Question: I'm trying to implement HybridAuth with ajax.
Code:
PHP: (will be called by ajax)
'''
<?php
header('Content-type: application/json');
$provider = $_GET["provider"];
$config = '../libaries/hybridauth/config.php';
require_once( "../libaries/hybridauth/Hybrid/Auth.php" );
try {
$hybridAuth = new Hybrid_Auth($config);
$adapter = $hybridAuth->authenticate($provider);
$userProfile = json_encode($adapter->getUserProfile());
echo $_GET['callback'] . '(' . "{$userProfile}" . ')';
} catch (Exception $e) {
echo "Ooophs, we got an error: " . $e;
}
?>
'''
Javascript:
'''
socialRegister: function () {
var self = this;
var val = 'provider=' + self.get("provider");
return $.ajax({
type: "GET",
url: path.urlRoot + 'ext/socialRegisterAndAuthentication.inc.php',
dataType: "jsonp",
data: val
});
}
'''
But I always get following error:
> XMLHttpRequest cannot load <URL>' is therefore not allowed access.
I know, that this means, that the Twitter Server is not allowing my origin. Is there a workaround? Is a "One-Page" signUp with ajax possible? (Hopefully yes - on quora.com it works ;) )
TWITTERSETTINGS:

Best
Fabian
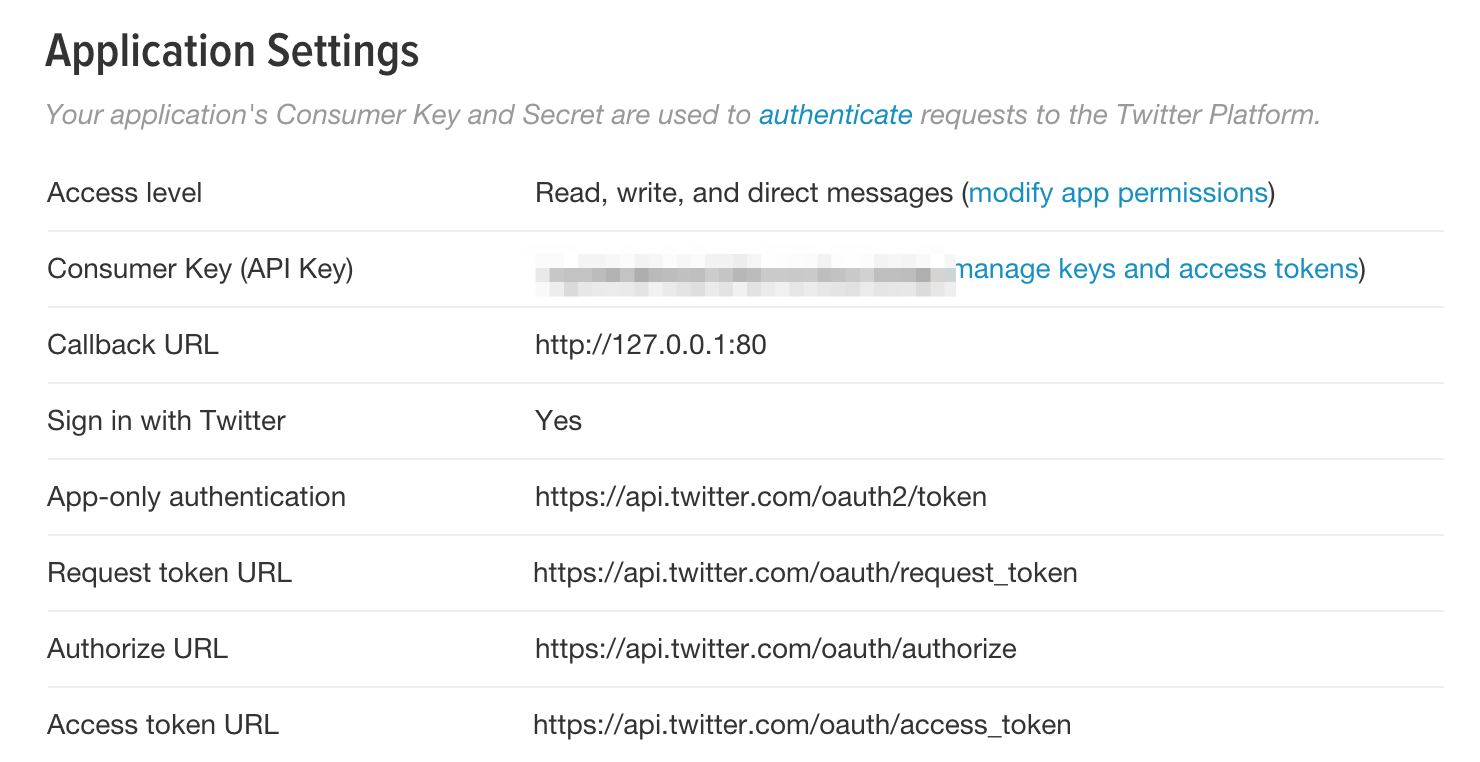
Answer: First of all - HybridAuth and ajax directly is not working. But i have a satisfying solution now and i want to share it with you. So here is how i did it:
JavaScript:
'''
twitterRegister: function () {
var self = this;
self.popupWindow = window.socialPopupWindow = window.open(
path.urlRoot + 'ext/socialRegisterAndAUthentication.inc.php?provider=Twitter',
"hybridauth_social_sing_on",
"location=0,status=0,scrollbars=0,width=800,height=500"
);
var winTimer = setInterval(function ()
{
if (self.popupWindow.closed !== false)
{
// !== is required for compatibility with Opera
clearInterval(winTimer);
//Now twitter register from
require(["model/register"], function (registerModel) {
var registerM = new registerModel();
var ajaxRequest = registerM.socialRegister();
$.when(ajaxRequest).done(function (response) {
console.log(response);
self.slideOutRegister("Twitter");
self.twitterObject = response;
$('#reg_user').val(response.firstName);
});
$.when(ajaxRequest).fail(function () {
self.slideOutRegister("Email");
});
});
}
}, 200);
},
'''
Explanation: This function opens a new popup-window. The user will be prompted to authorize the app. The setInterval catches the close event (fired by the window itself when its done).
socialRegisterAndAUthentication.inc.php:
'''
<?php
session_start();
header('Content-type: text/html');
$provider = $_GET["provider"];
$config = '../libaries/hybridauth/config.php';
require_once( "../libaries/hybridauth/Hybrid/Auth.php" );
try {
$hybridAuth = new Hybrid_Auth($config);
$adapter = $hybridAuth->authenticate($provider);
$_SESSION["userProfile"] = json_encode($adapter->getUserProfile());
echo "<script type='text/javascript'>";
echo "window.close();";
echo "</script>";
} catch (Exception $e) {
echo "Ooophs, we got an error: ";
}
?>
'''
Explanation: Closes the window when authorization is done (this is from the docs of HybridAuth). The data is stored in a session so that i can retrieve it later per ajax.
getSocialData.inc.php
'''
<?php
session_start();
header('Content-type: application/json');
echo $_GET['callback'] . '(' . "{$_SESSION["userProfile"]}" . ')';
?>
'''
Explanation: Returns the stored userProfile.
Summary:
Open a popup-window with javascript and let the user authorize the app. Store the data in a Session variable. Catch the close event of the popup-window. Then make an ajax call to retrieve the stored data (Session).